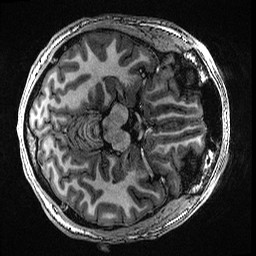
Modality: T1w
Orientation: axial
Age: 18
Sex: male
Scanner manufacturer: ge
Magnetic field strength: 3 T
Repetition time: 0.00766 s
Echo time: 0.003476 s